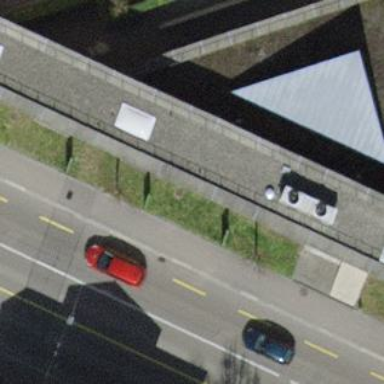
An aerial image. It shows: Flat-roofed building.